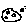
Label: moon